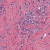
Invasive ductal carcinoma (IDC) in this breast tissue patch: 1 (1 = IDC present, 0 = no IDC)